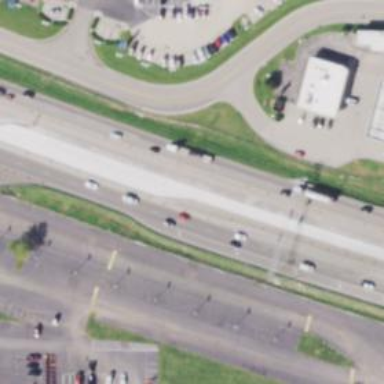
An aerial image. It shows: Trunk link highway.